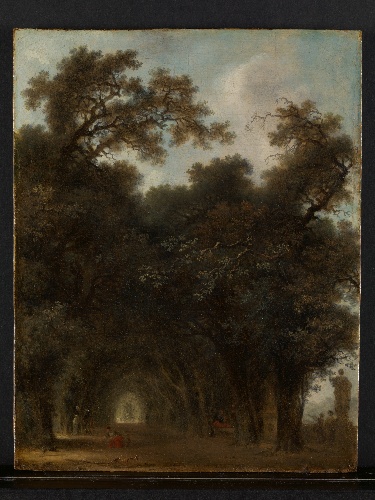
Title: A Shaded Avenue
Artist: Jean Honoré Fragonard
Artist bio: French, Grasse 1732–1806 Paris
Date: ca. 1775
Object type: Painting
Classification: Paintings
Medium: Oil on wood
Dimensions: 11 1/2 x 9 1/2 in. (29.2 x 24.1 cm)
Department: European Paintings
Credit line: The Jules Bache Collection, 1949
Accession year: 1949
Repository: Metropolitan Museum of Art, New York, NY
Tags: Gardens|Landscapes